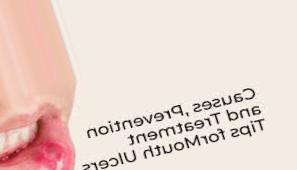
Condition: Mouth Ulcer